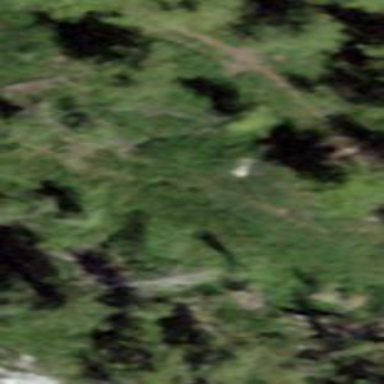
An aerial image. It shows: Forest with needle-leaved trees.